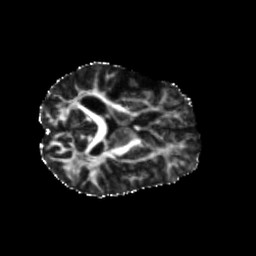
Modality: FA
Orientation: axial
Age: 46
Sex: male
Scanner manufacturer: siemens
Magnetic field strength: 3 T
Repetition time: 5.47 s
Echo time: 0.0854 s